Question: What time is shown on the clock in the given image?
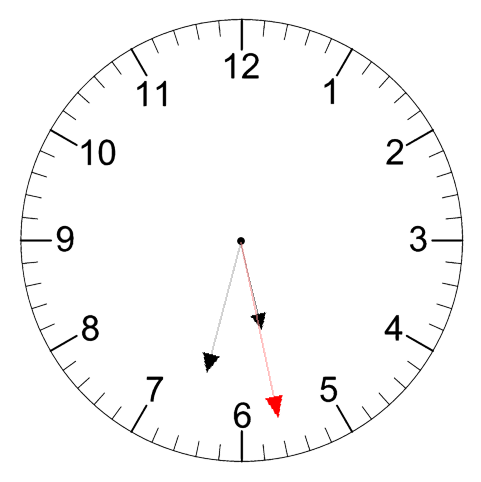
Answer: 05:32:28